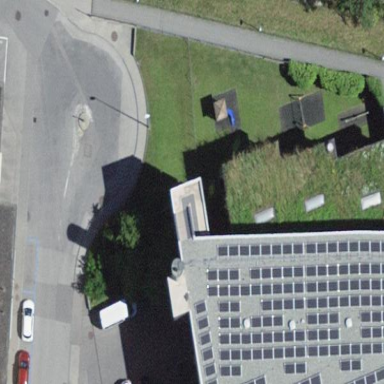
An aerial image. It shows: School building.